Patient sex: M
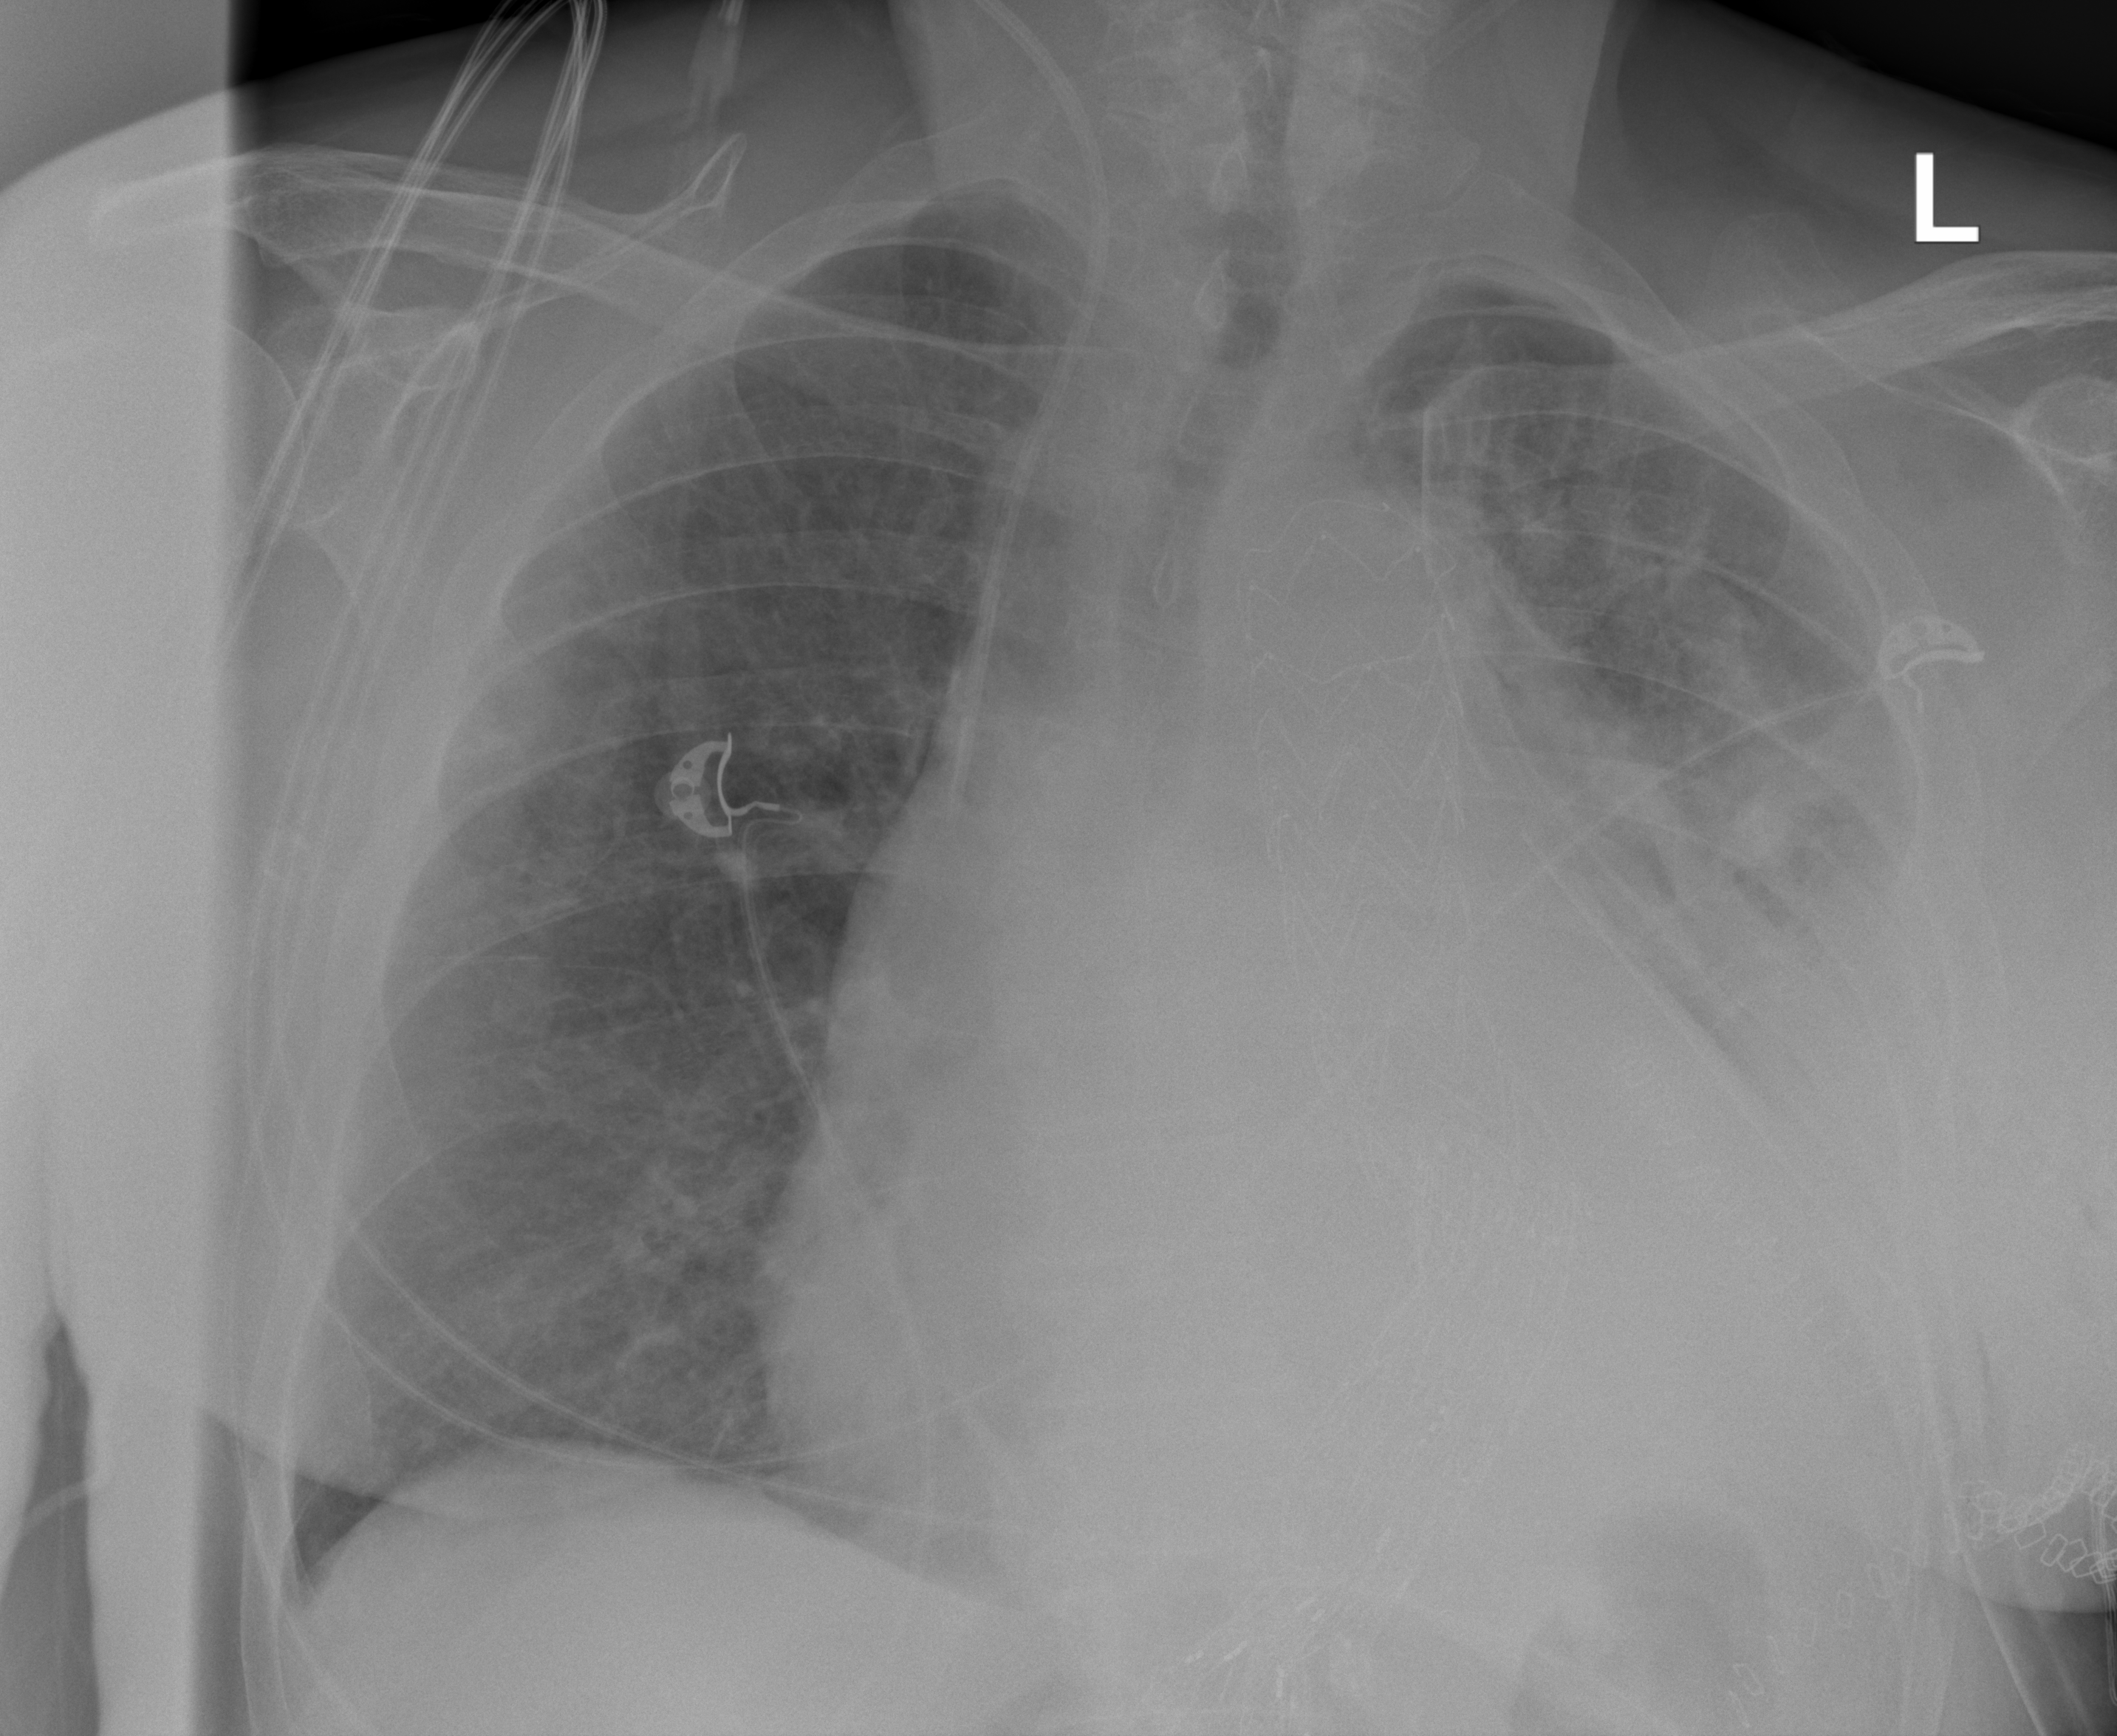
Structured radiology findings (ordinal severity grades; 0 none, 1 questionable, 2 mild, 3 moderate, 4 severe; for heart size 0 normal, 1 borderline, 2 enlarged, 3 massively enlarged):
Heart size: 2
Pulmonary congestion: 0
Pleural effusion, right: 0
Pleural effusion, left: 3
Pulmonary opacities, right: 0
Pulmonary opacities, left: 2
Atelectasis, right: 0
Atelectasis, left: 3